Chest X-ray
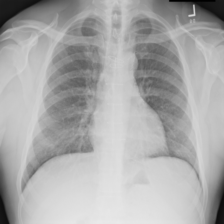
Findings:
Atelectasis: negative
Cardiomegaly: negative
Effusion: negative
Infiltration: negative
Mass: negative
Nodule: negative
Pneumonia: negative
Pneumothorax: negative
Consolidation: negative
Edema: negative
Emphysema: negative
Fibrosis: negative
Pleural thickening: negative
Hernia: negative